Aerial crown-view tile of a tropical tree (Barro Colorado Island, Panama), acquired 20240611:
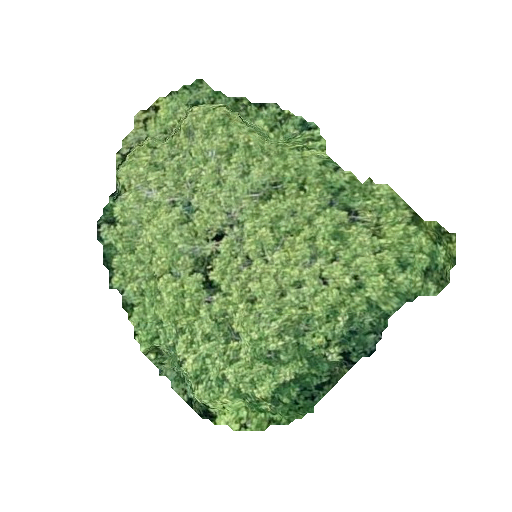
Species: Dipteryx oleifera
GBIF accepted scientific name: Dipteryx oleifera
Crown area: 123.951 m²